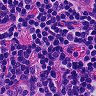
Metastatic tissue present: no